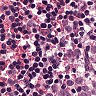
Metastatic tissue present: yes